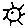
Label: sun